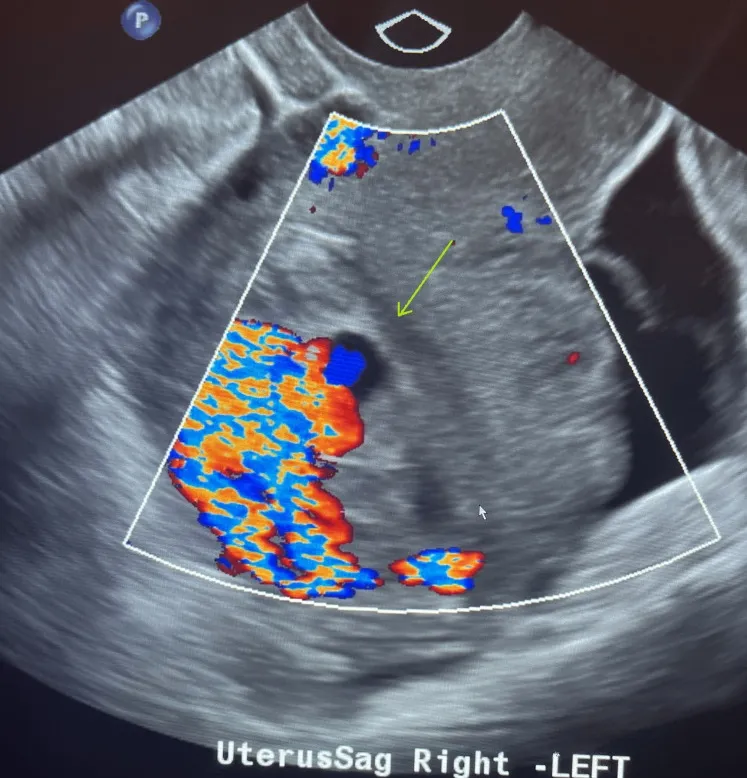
Ultrasound with Doppler. The arrow is pointing towards the endometrium, which displays vibrant abnormal flow on color Doppler.
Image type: radiology (ultrasound)